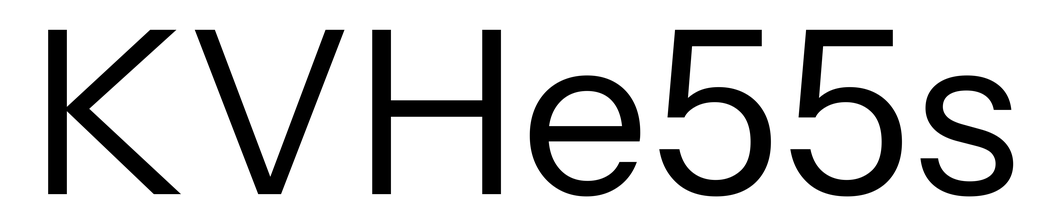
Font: InstrumentSans_Regular